Field crop: maize
Growth stage: 1
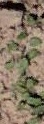
Species: convolvulus